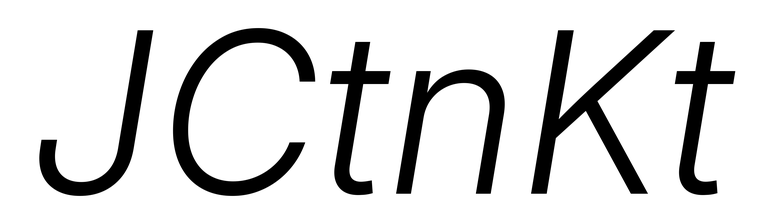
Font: Inter-Italic_Light_Italic